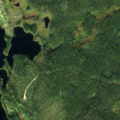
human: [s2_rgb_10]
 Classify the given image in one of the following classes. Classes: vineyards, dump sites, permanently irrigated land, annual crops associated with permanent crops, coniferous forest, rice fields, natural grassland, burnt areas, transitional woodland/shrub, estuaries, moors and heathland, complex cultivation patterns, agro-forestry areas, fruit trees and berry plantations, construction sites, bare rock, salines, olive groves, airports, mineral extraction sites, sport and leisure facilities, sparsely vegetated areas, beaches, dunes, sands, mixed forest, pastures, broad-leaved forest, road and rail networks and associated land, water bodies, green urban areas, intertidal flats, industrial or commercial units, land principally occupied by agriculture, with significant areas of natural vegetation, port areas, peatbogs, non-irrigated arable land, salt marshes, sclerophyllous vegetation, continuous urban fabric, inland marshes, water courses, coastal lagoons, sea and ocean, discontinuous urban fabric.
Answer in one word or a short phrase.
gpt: coniferous forest, water bodies